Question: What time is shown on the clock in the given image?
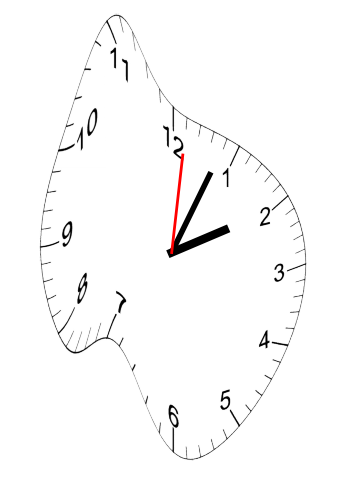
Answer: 02:04:01